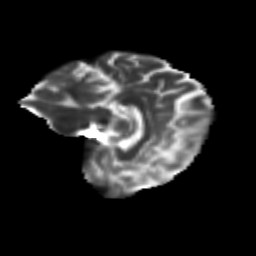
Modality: T2w
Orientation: sagittal
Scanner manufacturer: siemens
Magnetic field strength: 3 T
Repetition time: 9.2 s
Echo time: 0.084 s